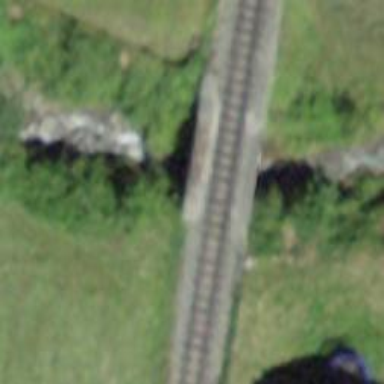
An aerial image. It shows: Narrow-gauge railway bridge with contact line electrification.